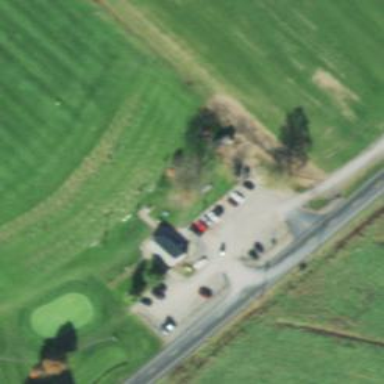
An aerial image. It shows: Path for both roads and golfers.